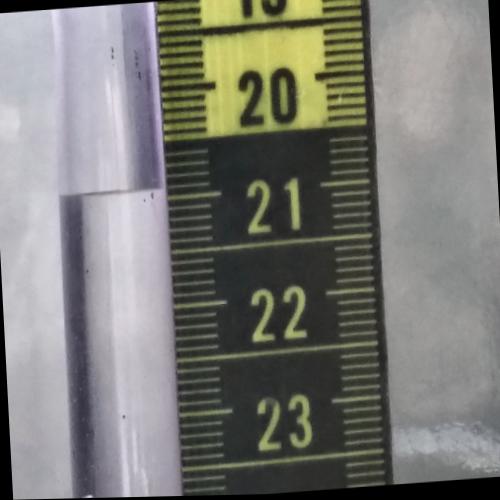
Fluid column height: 20.9 cm